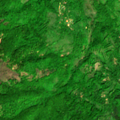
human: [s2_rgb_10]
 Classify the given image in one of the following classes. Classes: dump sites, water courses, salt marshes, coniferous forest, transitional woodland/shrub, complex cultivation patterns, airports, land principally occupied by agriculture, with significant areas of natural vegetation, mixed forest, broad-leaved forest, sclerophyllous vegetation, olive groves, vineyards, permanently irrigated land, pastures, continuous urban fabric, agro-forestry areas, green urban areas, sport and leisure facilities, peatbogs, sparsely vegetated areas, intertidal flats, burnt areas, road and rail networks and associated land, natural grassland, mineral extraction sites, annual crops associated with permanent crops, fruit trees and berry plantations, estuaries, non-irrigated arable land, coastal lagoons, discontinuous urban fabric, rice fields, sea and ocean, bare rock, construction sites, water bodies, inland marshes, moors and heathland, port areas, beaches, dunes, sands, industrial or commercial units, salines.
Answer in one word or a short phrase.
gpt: pastures, land principally occupied by agriculture, with significant areas of natural vegetation, broad-leaved forest